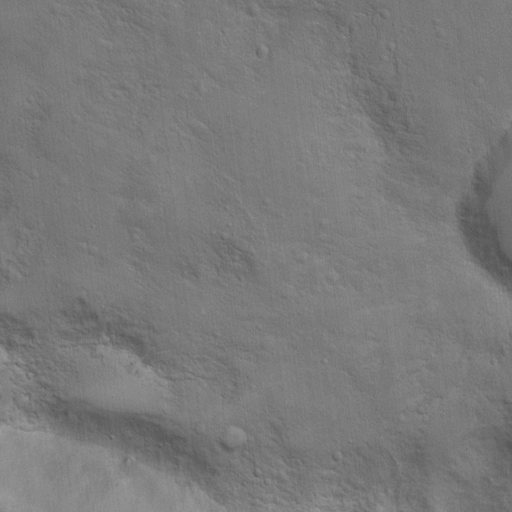
Classes present: Background